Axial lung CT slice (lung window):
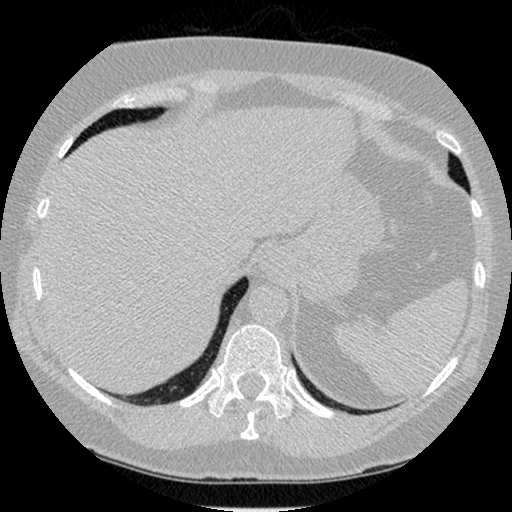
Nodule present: no